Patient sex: M
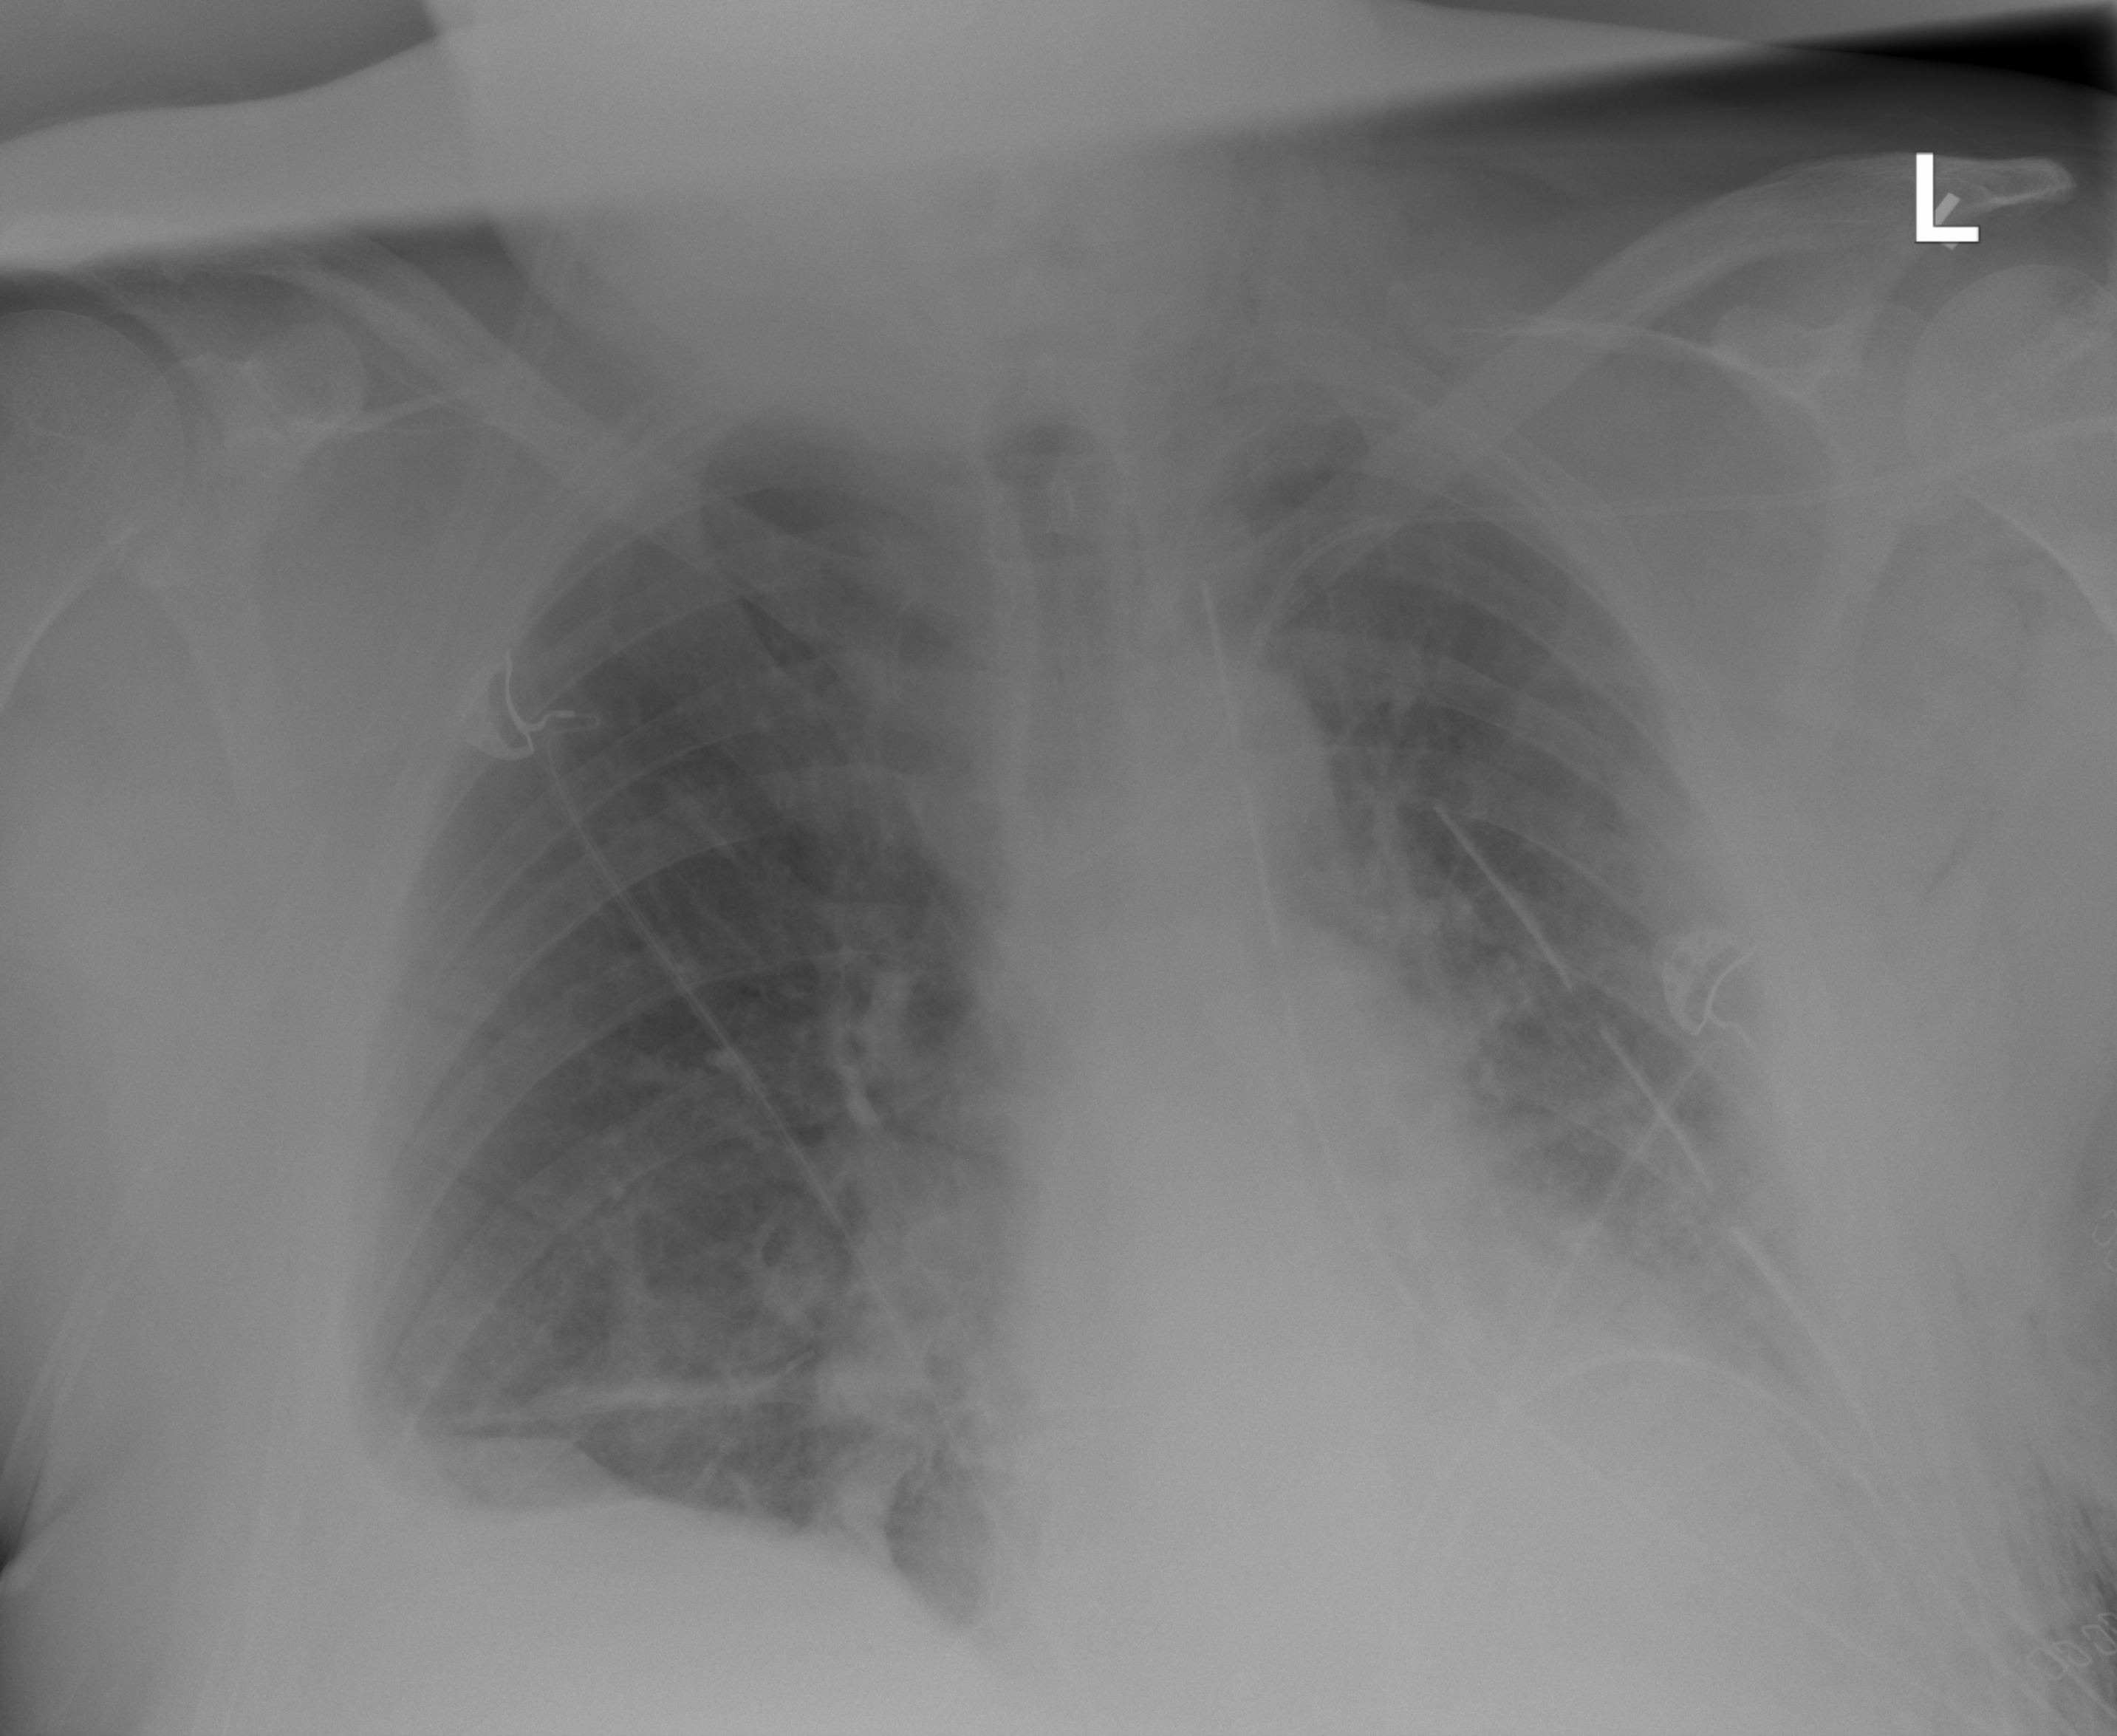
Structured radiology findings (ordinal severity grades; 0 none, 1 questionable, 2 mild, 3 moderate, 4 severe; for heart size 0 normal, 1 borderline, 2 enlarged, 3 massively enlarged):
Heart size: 1
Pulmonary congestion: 2
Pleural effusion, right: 1
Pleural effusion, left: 2
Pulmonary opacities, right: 0
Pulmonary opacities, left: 0
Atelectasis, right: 2
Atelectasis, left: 2